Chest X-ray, PA view. Patient: 44 years old, sex M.
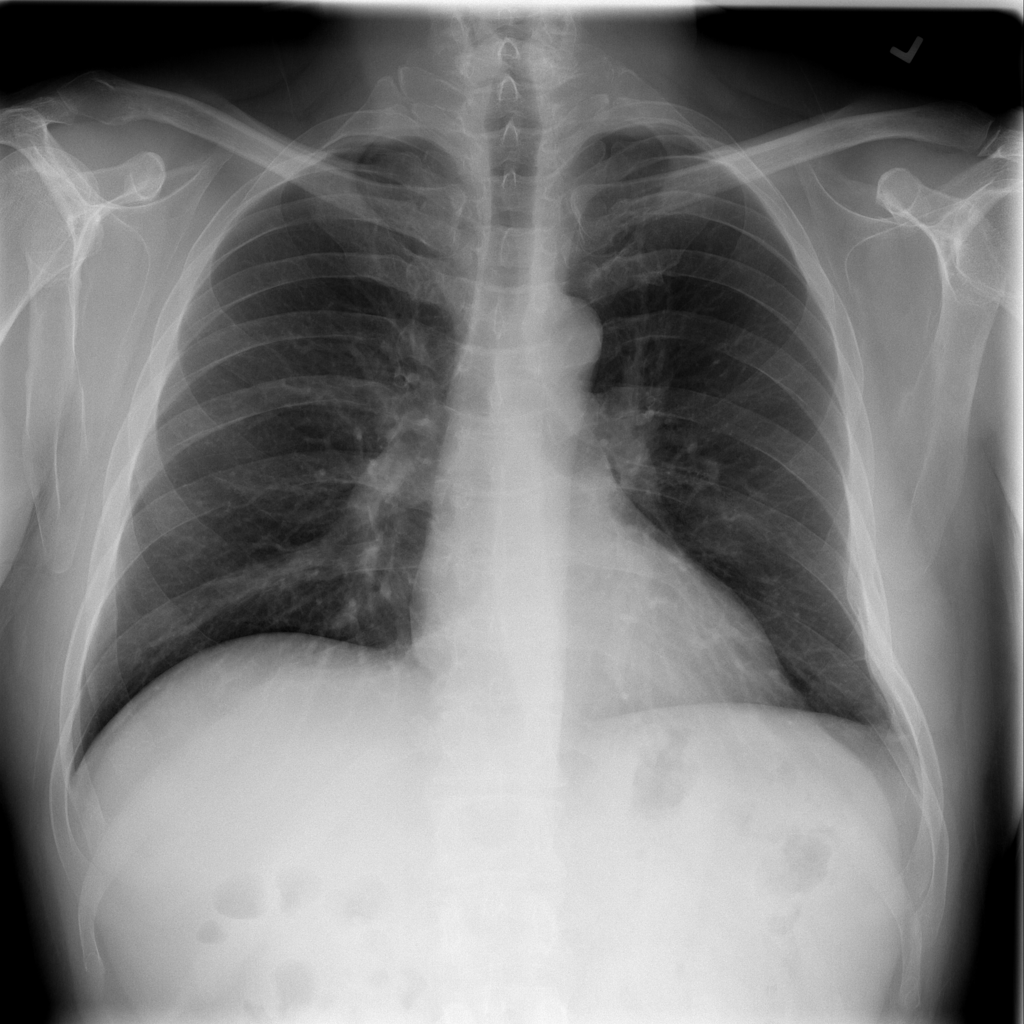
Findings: Pleural_Thickening